Question: In the Chomsky classification of formal languages, I need some examples of 'Non-Linear, Unambiguous and also Non-Deterministic' Context-Free-Language(N-CFL)?
1. Linear Language: For which Linear grammar is possible( CFG) e.g. L1 = {anbn | n >= 0 }
2. Deterministic Context Free Language(D-CFG): For which Deterministic Push-Down-Automata(D-PDA) is possible e.g. L2 = {anbncm | n >= 0, m >= 0 } L2 is unambiguous.
> A CF grammar that is <URL>.
= {w: n(w) = n(w)} is also a .
--
3.
: For which 'only Non-Deterministic Push-Down-Automata(N-PDA)' is possible e.g.
L = {ww | w {a, b} }
L is also Linear CFG.
--4. : CFL for which 'only ambiguous CFG is possible'
L = {abc | n >= 0, m >= 0 } U {abc | n >= 0, m >= 0 }
L is both non-linear and Ambiguous CFG And Every Ambigous CFL \subseteq N-CFL.
Whether all non-linear, Non-Deterministic CFL are Ambiguous? If not then
I need a example that is non-linear, non-deterministic CFL and also unambiguous?
>
Also asked <URL>
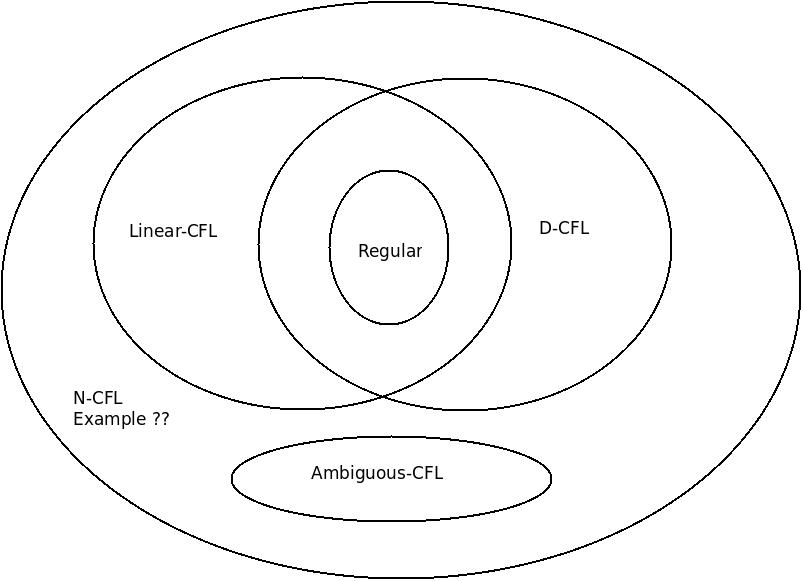
Answer: ## "IN CONTEXT OF CHOMSHY CLASSIFICATION OF FORMAL LANGUAGE"
(1) = {ww | w {a, b} }
-
(2) is language of parenthesis matching. There are two terminal symbols "(" and ")".
Grammar for L is:
'''
S - SS
S - (S)
S - ()
'''
-
Language that is union of L and L is unambiguous, nonlinear (due to L), and non-deterministic (due to L) (Assuming language symbols for both languages are different).
This Language is an example of language in Venn-diagram for which I marked '??'.
Also the correct diagram is below:
<URL>
>